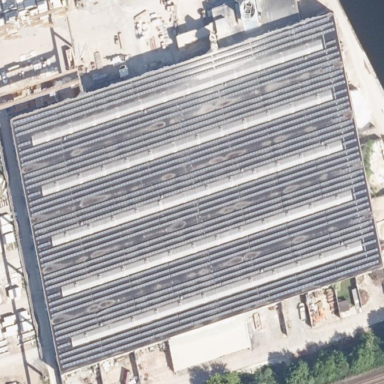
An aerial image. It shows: Industrial building.